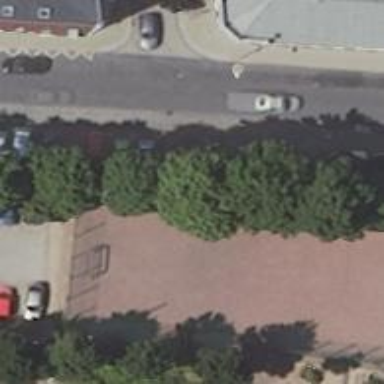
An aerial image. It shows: Street lined with deciduous broadleaved trees.